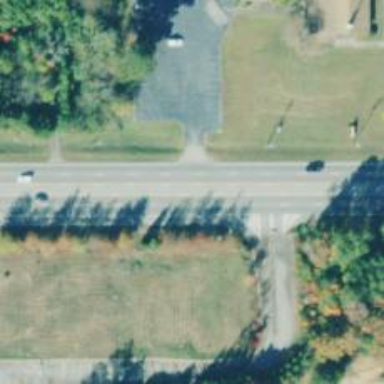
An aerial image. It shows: Asphalt road designated as trunk highway.